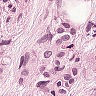
Metastatic tissue present: yes